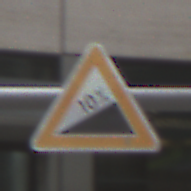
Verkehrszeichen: Steigung10
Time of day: Midday
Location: Outdoor (Urban)
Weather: Overcast
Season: NotSpecified
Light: Natural